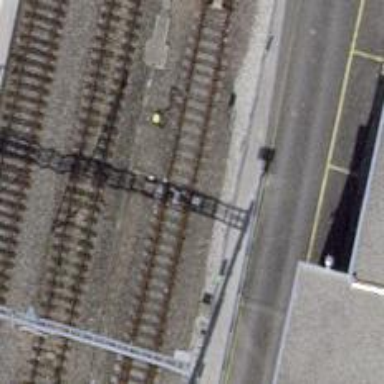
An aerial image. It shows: Railway switch.